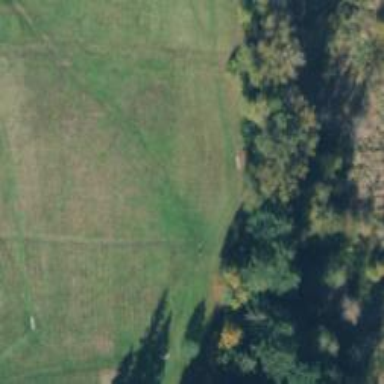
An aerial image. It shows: Disc golf tee area.